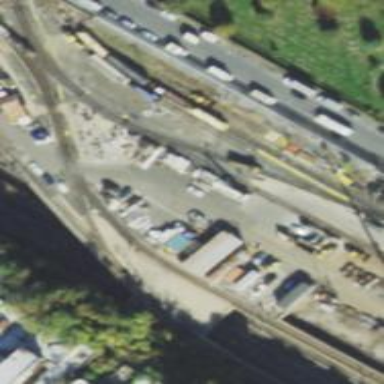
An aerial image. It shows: Yard meant for service. The rail tracks are electrified at the top.